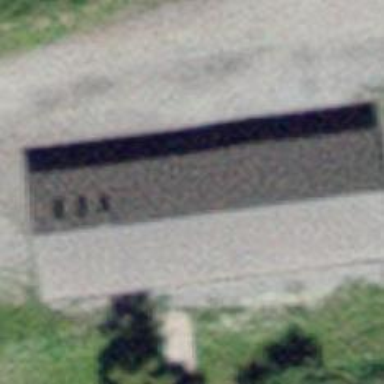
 providing place for outdoor activities."